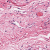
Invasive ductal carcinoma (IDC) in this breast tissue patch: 0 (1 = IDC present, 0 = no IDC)